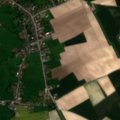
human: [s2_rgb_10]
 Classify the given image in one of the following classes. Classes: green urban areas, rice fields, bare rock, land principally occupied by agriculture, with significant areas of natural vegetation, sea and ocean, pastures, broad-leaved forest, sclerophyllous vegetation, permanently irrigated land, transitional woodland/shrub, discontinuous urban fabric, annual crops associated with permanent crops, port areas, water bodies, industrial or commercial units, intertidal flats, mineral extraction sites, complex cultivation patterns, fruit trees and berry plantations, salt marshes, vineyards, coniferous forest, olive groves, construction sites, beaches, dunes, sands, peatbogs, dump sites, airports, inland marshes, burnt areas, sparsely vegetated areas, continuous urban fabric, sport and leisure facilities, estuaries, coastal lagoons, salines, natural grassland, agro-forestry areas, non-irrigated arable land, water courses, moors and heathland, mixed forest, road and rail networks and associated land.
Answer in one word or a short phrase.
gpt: discontinuous urban fabric, non-irrigated arable land, pastures